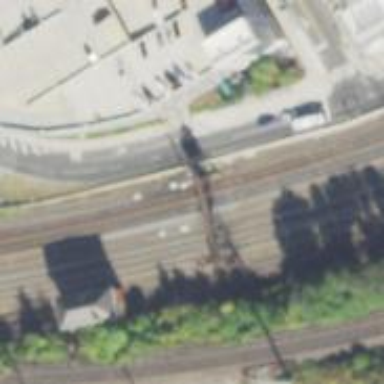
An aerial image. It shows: Railway signal.